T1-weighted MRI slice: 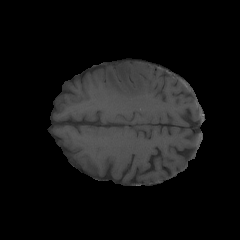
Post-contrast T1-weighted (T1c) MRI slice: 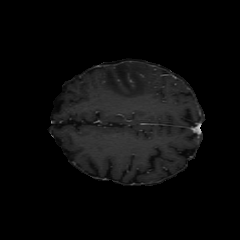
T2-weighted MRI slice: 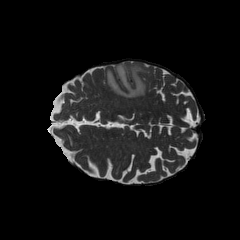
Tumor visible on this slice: yes